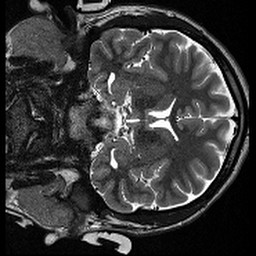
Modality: T2w
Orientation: coronal